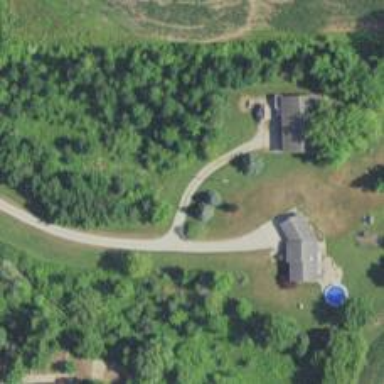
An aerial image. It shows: Driveway leading to service road.